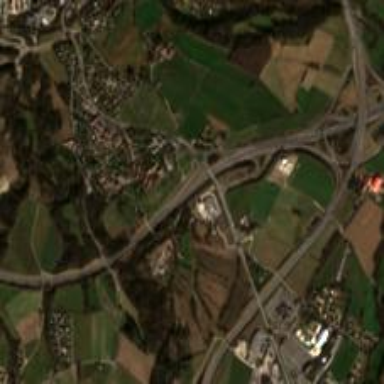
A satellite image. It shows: Motorway junction.